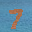
Label: 7